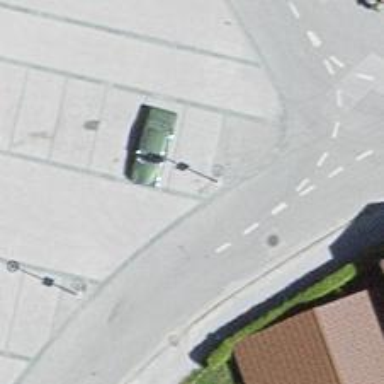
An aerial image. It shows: Charging station.